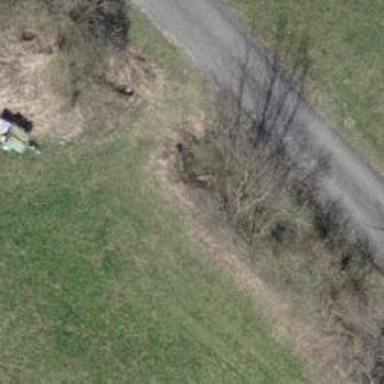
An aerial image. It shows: Culvert tunnel.